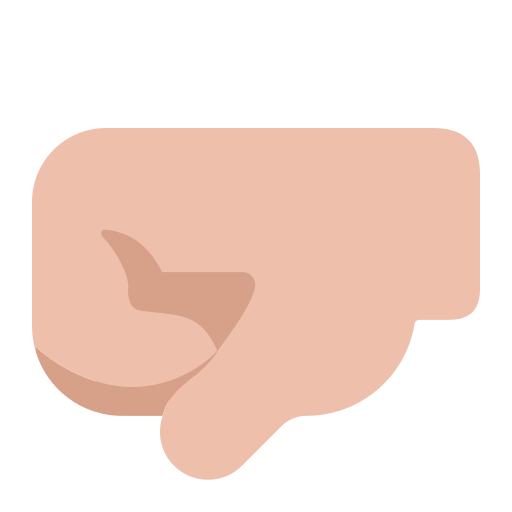
left facing fist flat  light